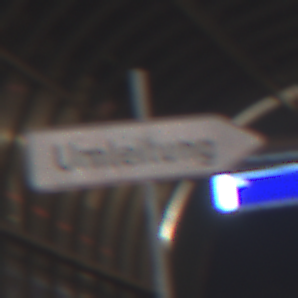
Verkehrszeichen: UmleitungswegweiserRechtsweisend
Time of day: NotSpecified
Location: Indoor (Urban)
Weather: NotSpecified
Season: NotSpecified
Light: Artificial